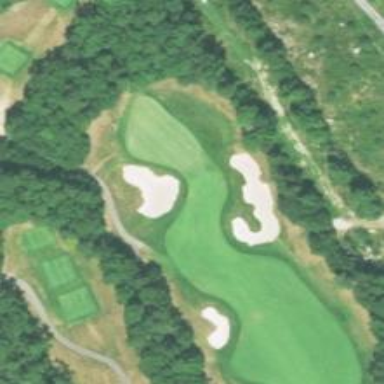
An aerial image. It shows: View of golf hole.